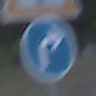
Verkehrszeichen: VorgeschriebeneFahrtrichtungRechts
Zusatzzeichen oben: Lichtzeichenanlage
Umgebung: Outdoor, Urban
Tageszeit: SunriseSunset
Wetter: Clear
Licht: Natural
Jahreszeit: NotSpecified
Kontrast: LowContrast